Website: crate-barrel
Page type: delivery-shipping
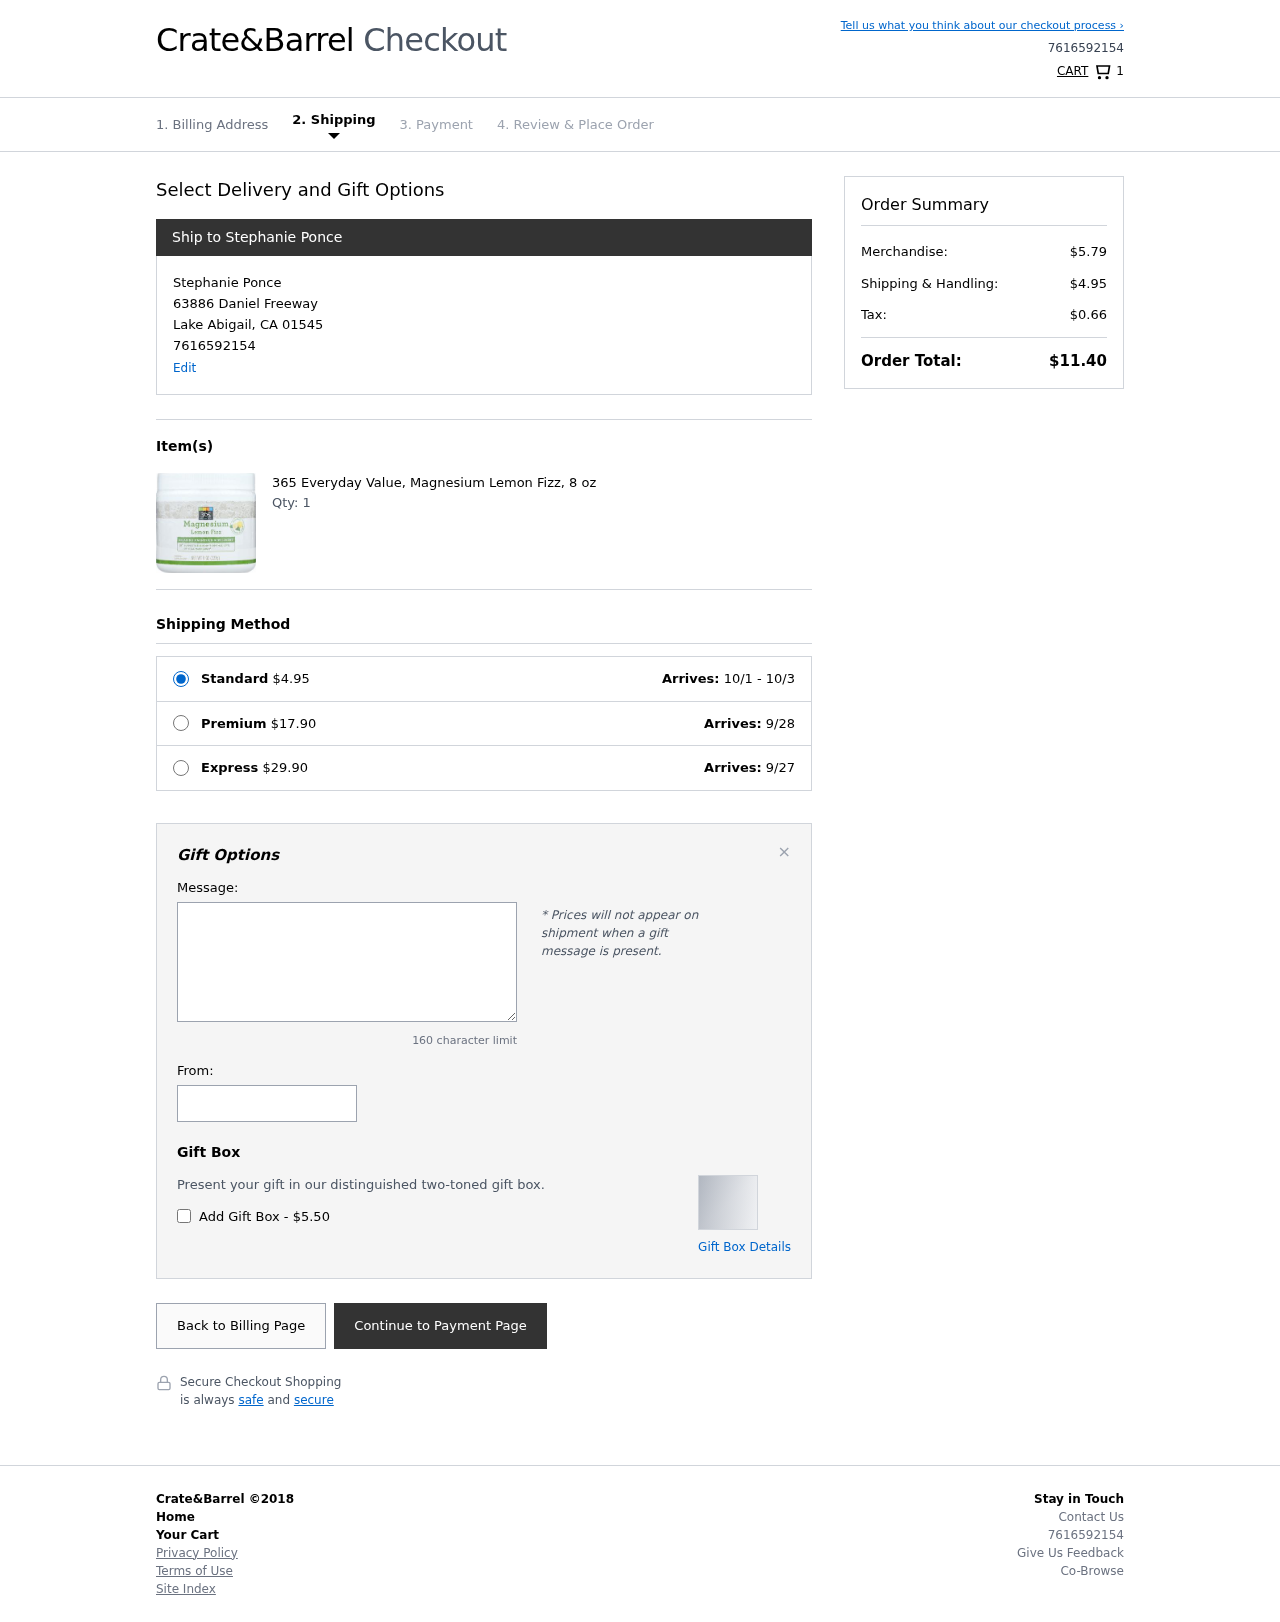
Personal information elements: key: PII_CITY
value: Lake Abigail
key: PII_FULLNAME
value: Stephanie Ponce
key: PII_PHONE
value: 7616592154
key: PII_POSTCODE
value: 01545
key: PII_STATE_ABBR
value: CA
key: PII_STREET
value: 63886 Daniel Freeway
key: PII_FIRSTNAME
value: Stephanie
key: PII_LASTNAME
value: Ponce
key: PII_FULLNAME2
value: Stephanie Ponce
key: PII_FULLNAME3
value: Stephanie Ponce
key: PII_FIRSTNAME2
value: Stephanie
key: PII_FIRSTNAME3
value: Stephanie
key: PII_LASTNAME2
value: Ponce
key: PII_LASTNAME3
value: Ponce
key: PII_FIRSTNAME_DERIVED
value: Stephanie
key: PII_LASTNAME_DERIVED
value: Ponce
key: PII_FULLNAME_DERIVED
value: Stephanie Ponce
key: PII_NAME_FULL_DERIVED
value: Stephanie Ponce
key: PII_PHONE_LINE
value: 2154
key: PII_PHONE_SUFFIX
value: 2154
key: PII_PHONE2
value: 7616592154
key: PII_PHONE3
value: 7616592154
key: PII_PHONE_NUMERIC
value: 7616592154
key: PII_PHONE_LINE_NUMERIC
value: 2154
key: PII_PHONE_SUFFIX_NUMERIC
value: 2154
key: PII_PHONE2_NUMERIC
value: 7616592154
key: PII_PHONE3_NUMERIC
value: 7616592154
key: PII_PHONE_DIGITS
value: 7616592154
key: PII_PHONE_LAST4
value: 2154
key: PII_GIFT_MESSAGE
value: Hey Corey! I thought you could use a little boost, so I picked up this refreshing lemon fizz just for you. Perfect for brightening your day! Enjoy every sip!
Stephanie
Product elements: key: PRODUCT1_NAME
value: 365 Everyday Value, Magnesium Lemon Fizz, 8 oz
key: PRODUCT1_QUANTITY
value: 1
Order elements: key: ORDER_NUM_ITEMS
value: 1
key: ORDER_SHIPPING_COST
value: $4.95
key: ORDER_DELIVERY_DATE
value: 10/1 - 10/3
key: PREMIUM_SHIPPING_COST
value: $17.90
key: PREMIUM_DELIVERY_DATE
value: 9/28
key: EXPRESS_SHIPPING_COST
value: $29.90
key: EXPRESS_DELIVERY_DATE
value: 9/27
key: ORDER_SUBTOTAL
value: $5.79
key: ORDER_SHIPPING_COST2
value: $4.95
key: ORDER_TAX
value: $0.66
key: ORDER_TOTAL
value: $11.40